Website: home-depot
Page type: customer-info-address
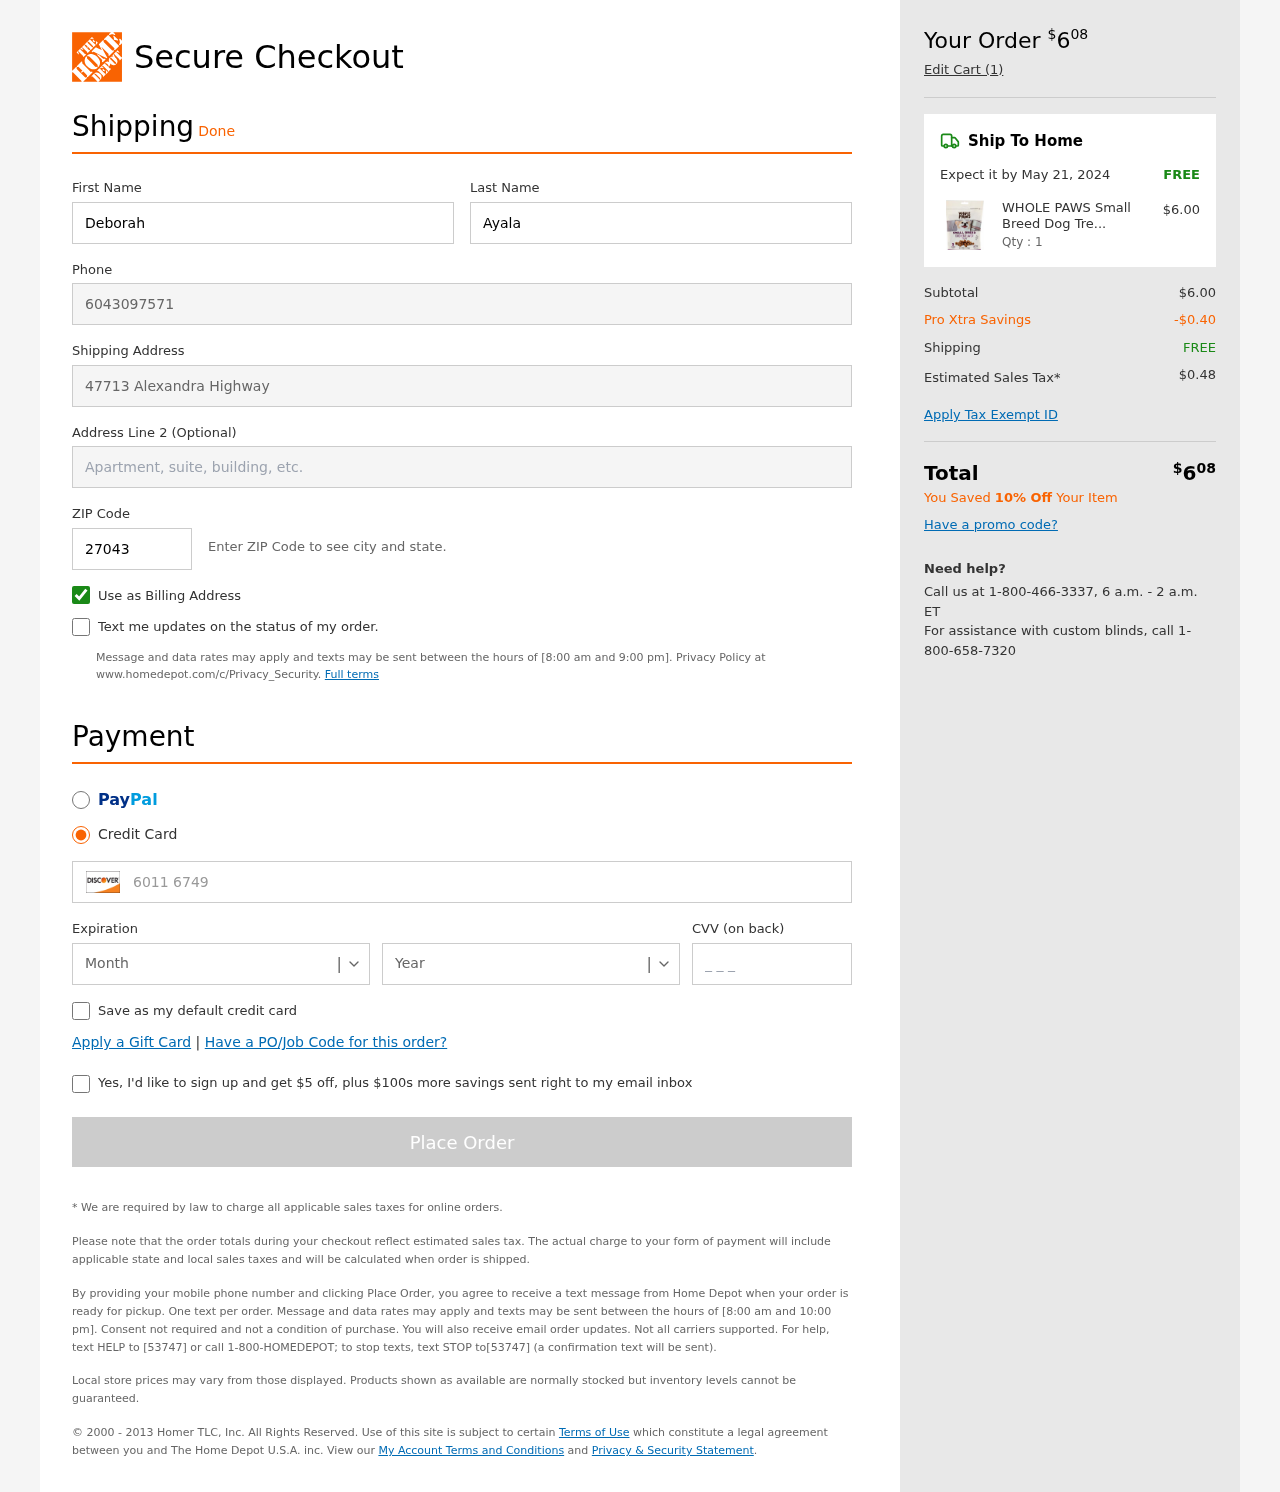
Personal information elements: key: PII_CARD_CVV
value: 209
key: PII_CARD_EXPIRY_MONTH
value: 02
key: PII_CARD_EXPIRY_YEAR
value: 26
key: PII_CARD_NUMBER
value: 6011 6749 5779 9998
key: PII_FIRSTNAME
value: Deborah
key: PII_LASTNAME
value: Ayala
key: PII_PHONE
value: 6043097571
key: PII_POSTCODE
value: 27043
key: PII_STREET
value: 47713 Alexandra Highway
Product elements: key: PRODUCT1_NAME
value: WHOLE PAWS Small Breed Dog Treat, 6 OZ
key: PRODUCT1_PRICE
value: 6
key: PRODUCT1_QUANTITY
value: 1
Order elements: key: ORDER_TOTAL
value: $608
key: ORDER_NUM_ITEMS
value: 1
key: ORDER_DELIVERY_DATE
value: May 21, 2024
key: ORDER_SHIPPING_COST
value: FREE
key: ORDER_SUBTOTAL
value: $6.00
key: ORDER_DISCOUNT
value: -$0.40
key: ORDER_SHIPPING_COST2
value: FREE
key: ORDER_TAX
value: $0.48
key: ORDER_TOTAL2
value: $608
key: ORDER_SAVINGS_MESSAGE
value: You Saved 10% Off Your Item